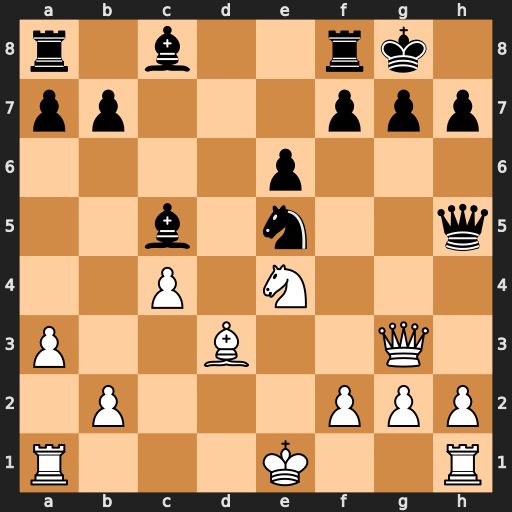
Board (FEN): r1b2rk1/pp3ppp/4p3/2b1n2q/2P1N3/P2B2Q1/1P3PPP/R3K2R
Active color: w
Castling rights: KQ
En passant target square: -
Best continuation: Nf6+ Kh8 Nxh5